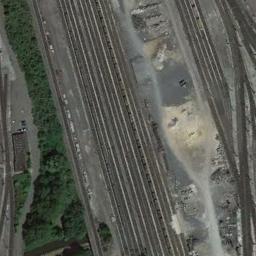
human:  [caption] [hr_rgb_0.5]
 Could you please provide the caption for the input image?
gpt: There are trees and cars on both sides of the railway .

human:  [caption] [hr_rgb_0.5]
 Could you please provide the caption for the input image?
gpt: There are several buildings beside the railway .

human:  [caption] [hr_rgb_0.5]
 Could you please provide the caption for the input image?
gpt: These railways have a green belt on one side of the railways and a clearing is between the railways .

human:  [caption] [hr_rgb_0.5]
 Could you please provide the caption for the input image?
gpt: The railway is next to lines of trees .

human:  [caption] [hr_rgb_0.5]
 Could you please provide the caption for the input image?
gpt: There are green bushes beside the railway .